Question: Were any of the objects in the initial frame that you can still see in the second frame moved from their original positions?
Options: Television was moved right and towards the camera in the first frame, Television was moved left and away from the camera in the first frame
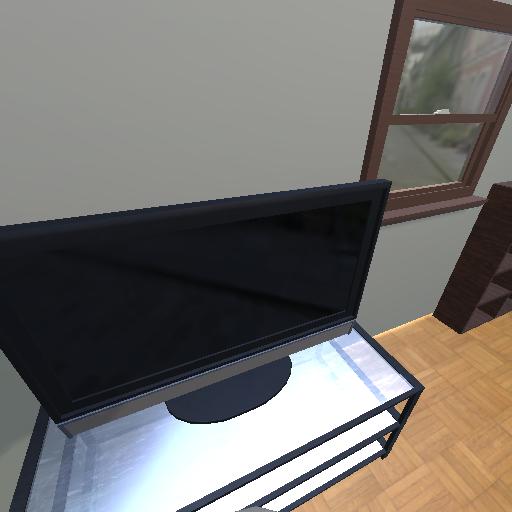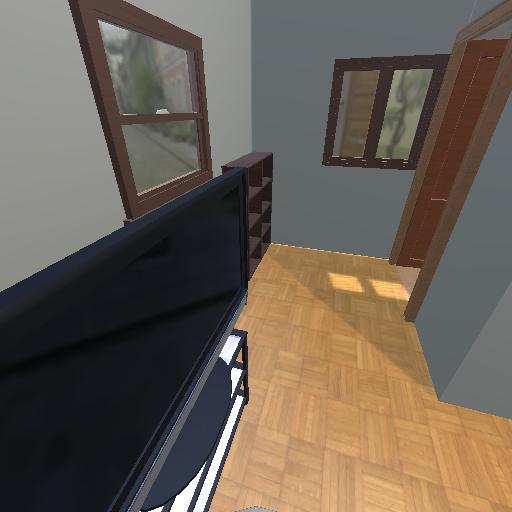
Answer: Television was moved right and towards the camera in the first frame